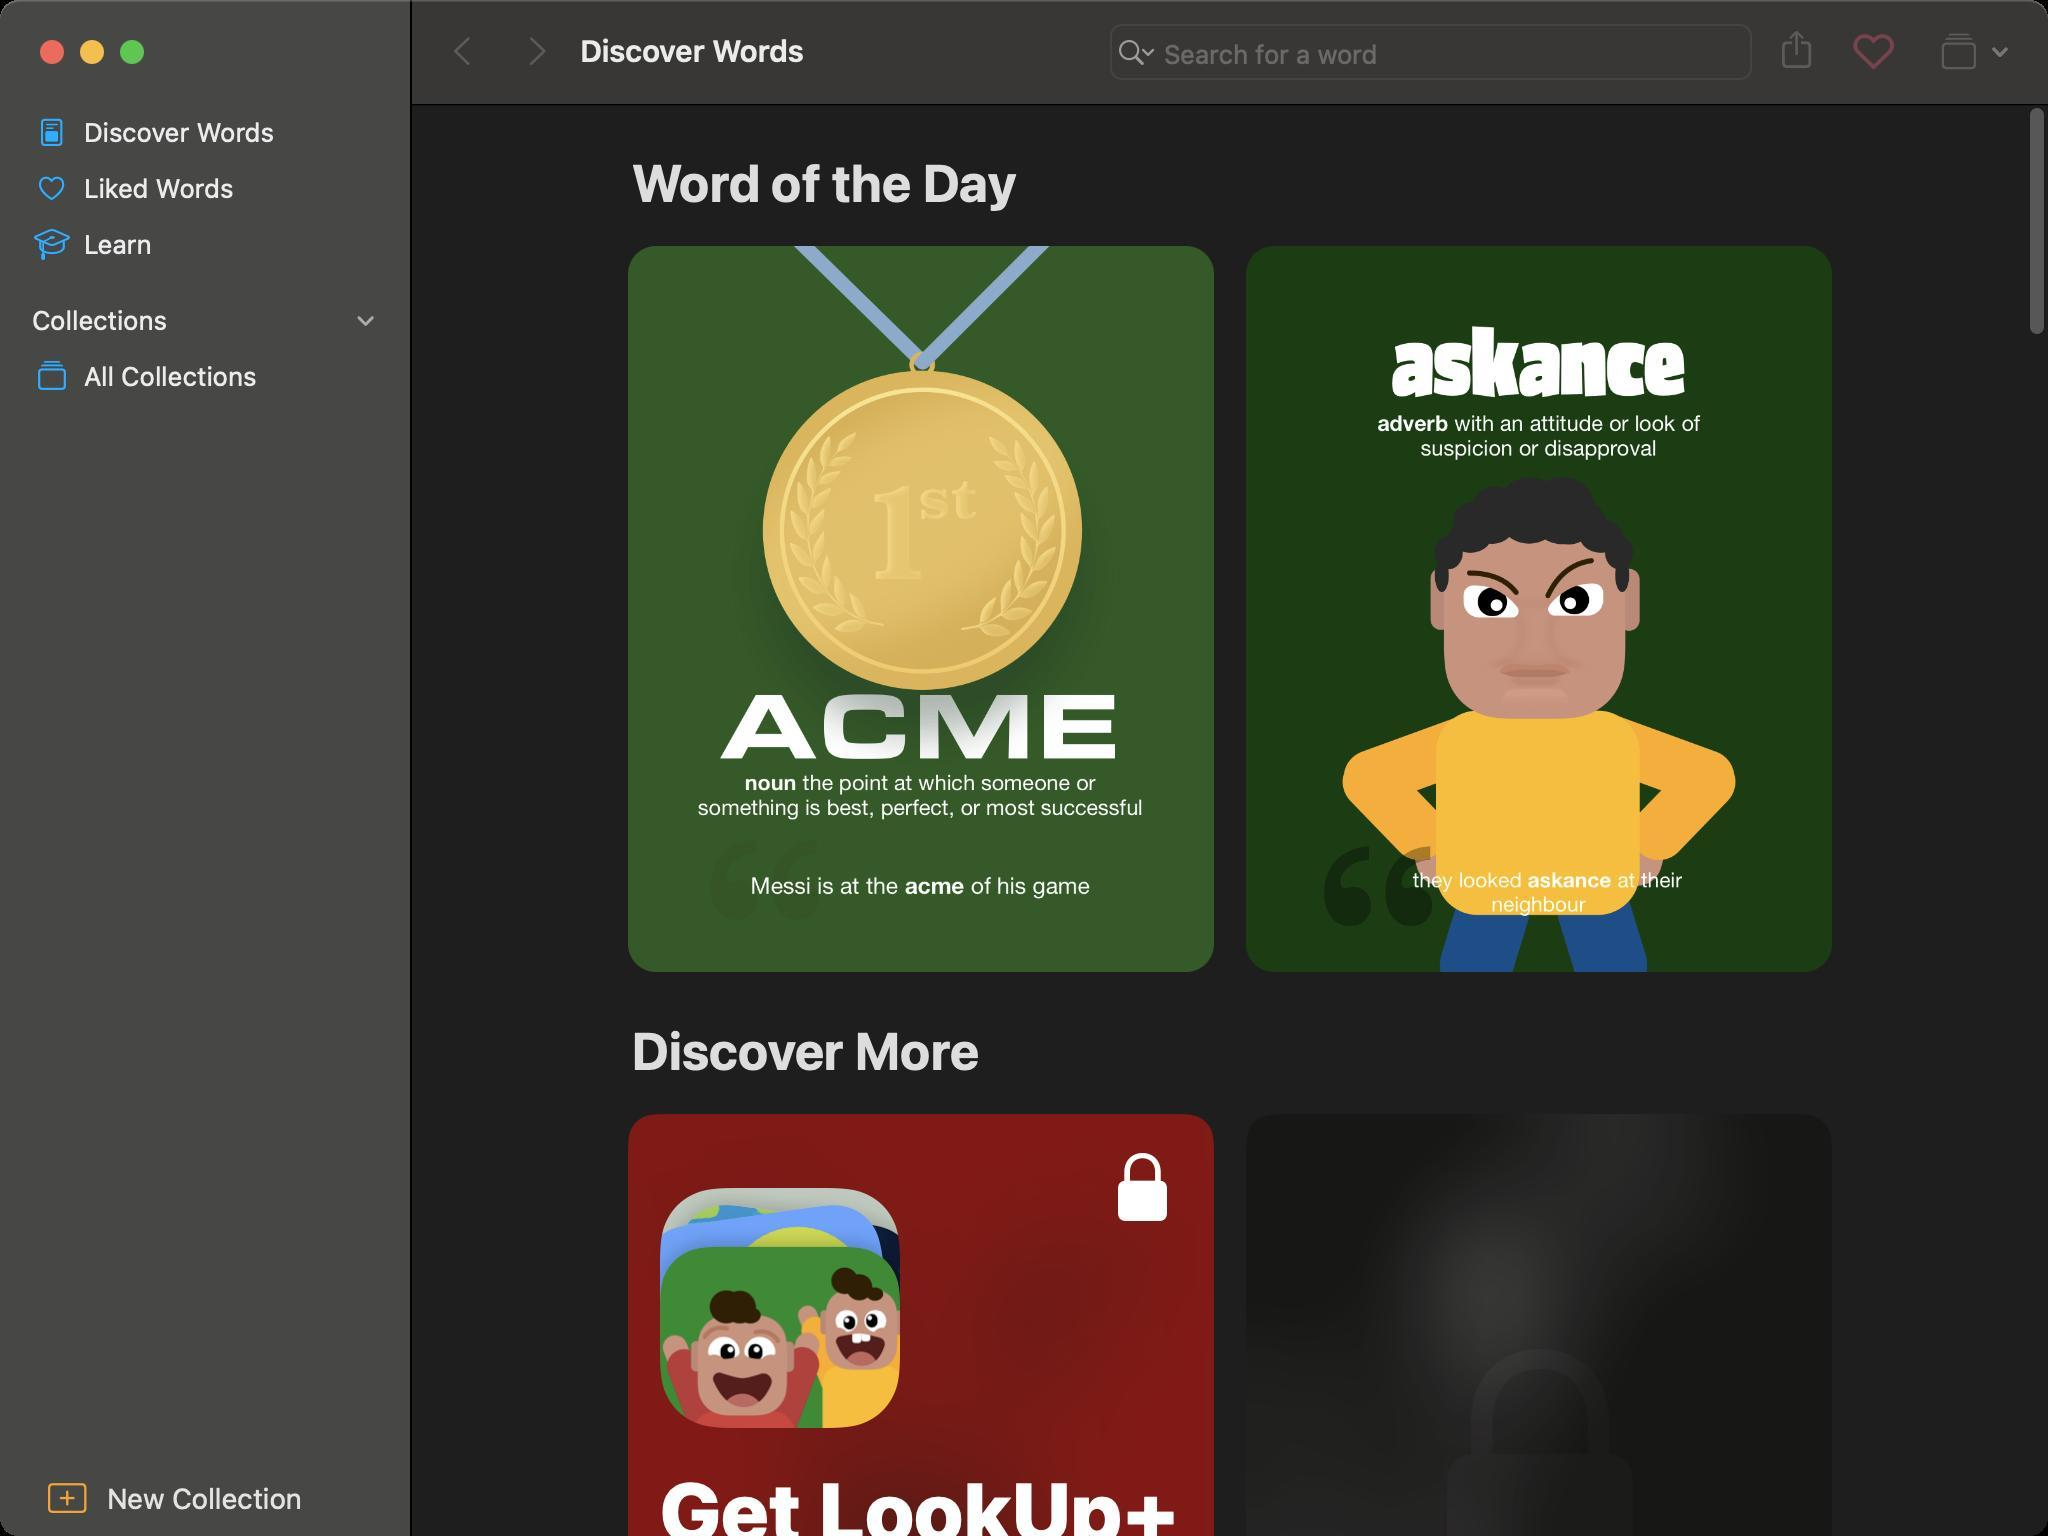
Accessibility tree:
{"name": "Discover_Words", "role": "AXWindow", "description": null, "role_description": "standard window", "value": null, "position": "352.00;95.00", "size": "1024;768", "children": [{"name": null, "role": "AXGroup", "description": null, "role_description": "group", "value": null, "position": "0.00;0.00", "size": "1024;768", "children": [{"name": null, "role": "AXGroup", "description": null, "role_description": "group", "value": null, "position": "0.00;0.00", "size": "1024;768", "children": [{"name": null, "role": "AXGroup", "description": null, "role_description": "group", "value": null, "position": "0.00;0.00", "size": "205;768", "children": [{"name": null, "role": "AXGroup", "description": null, "role_description": "group", "value": null, "position": "0.00;0.00", "size": "205;768", "children": [{"name": null, "role": "AXGroup", "description": null, "role_description": "group", "value": null, "position": "-100.00;0.00", "size": "305;768", "children": [{"name": null, "role": "AXGroup", "description": "Sidebar", "role_description": "collection", "value": null, "position": "0.00;0.00", "size": "205;768", "children": [{"name": null, "role": "AXStaticText", "description": "Discover Words", "role_description": "text", "value": null, "position": "10.00;52.00", "size": "185;28", "children": []}, {"name": null, "role": "AXStaticText", "description": "Liked Words", "role_description": "text", "value": null, "position": "10.00;80.00", "size": "185;28", "children": []}, {"name": null, "role": "AXStaticText", "description": "Learn", "role_description": "text", "value": null, "position": "10.00;108.00", "size": "185;28", "children": []}, {"name": null, "role": "AXButton", "description": "Collections", "role_description": "button", "value": null, "position": "10.00;146.00", "size": "185;28", "children": []}, {"name": null, "role": "AXStaticText", "description": "All Collections", "role_description": "text", "value": null, "position": "10.00;174.00", "size": "185;28", "children": []}]}]}]}, {"name": null, "role": "AXGroup", "description": "Toolbar", "role_description": "group", "value": null, "position": "-100.00;730.00", "size": "305;38", "children": [{"name": null, "role": "AXGroup", "description": null, "role_description": "group", "value": null, "position": "22.00;730.00", "size": "161;38", "children": [{"name": null, "role": "AXButton", "description": "New Collection", "role_description": "button", "value": null, "position": "22.00;730.00", "size": "161;38", "children": []}]}]}]}, {"name": null, "role": "AXSplitter", "description": null, "role_description": "splitter", "value": 20.01953125, "position": "205.00;0.00", "size": "1;768", "children": []}, {"name": null, "role": "AXGroup", "description": null, "role_description": "group", "value": null, "position": "206.00;0.00", "size": "818;768", "children": [{"name": null, "role": "AXGroup", "description": null, "role_description": "group", "value": null, "position": "206.00;0.00", "size": "818;768", "children": [{"name": null, "role": "AXGroup", "description": null, "role_description": "collection", "value": null, "position": "206.00;0.00", "size": "818;768", "children": [{"name": null, "role": "AXStaticText", "description": "Word of the Day", "role_description": "text", "value": null, "position": "316.00;76.00", "size": "608;31", "children": []}, {"name": null, "role": "AXStaticText", "description": "acme", "role_description": "text", "value": null, "position": "314.00;123.00", "size": "293;363", "children": []}, {"name": null, "role": "AXStaticText", "description": "askance", "role_description": "text", "value": null, "position": "623.00;123.00", "size": "293;363", "children": []}, {"name": null, "role": "AXStaticText", "description": "Discover More", "role_description": "text", "value": null, "position": "316.00;510.00", "size": "608;31", "children": []}, {"name": null, "role": "AXGroup", "description": null, "role_description": "group", "value": null, "position": "314.00;557.00", "size": "293;363", "children": [{"name": null, "role": "AXStaticText", "description": "Get LookUp+", "role_description": "text", "value": null, "position": "330.00;730.00", "size": "261;50", "children": []}, {"name": null, "role": "AXStaticText", "description": "Unlock more words of the day, and all premium LookUp features", "role_description": "text", "value": null, "position": "330.00;788.00", "size": "251;40", "children": []}, {"name": null, "role": "AXButton", "description": "Learn More", "role_description": "button", "value": null, "position": "323.00;839.00", "size": "275;72", "children": []}]}, {"name": null, "role": "AXStaticText", "description": null, "role_description": "text", "value": null, "position": "623.00;557.00", "size": "293;363", "children": []}]}]}]}]}]}, {"name": null, "role": "AXToolbar", "description": null, "role_description": "toolbar", "value": null, "position": "0.00;0.00", "size": "1024;52", "children": [{"name": null, "role": "AXGroup", "description": null, "role_description": "group", "value": null, "position": "214.00;0.00", "size": "72;52", "children": [{"name": null, "role": "AXGroup", "description": null, "role_description": "group", "value": null, "position": "212.00;6.00", "size": "40;40", "children": [{"name": null, "role": "AXButton", "description": "Back", "role_description": "button", "value": null, "position": "212.00;6.00", "size": "40;40", "children": []}]}, {"name": null, "role": "AXGroup", "description": null, "role_description": "group", "value": null, "position": "248.00;6.00", "size": "40;40", "children": [{"name": null, "role": "AXButton", "description": "Forward", "role_description": "button", "value": null, "position": "248.00;6.00", "size": "40;40", "children": []}]}]}, {"name": null, "role": "AXGroup", "description": null, "role_description": "group", "value": null, "position": "551.00;0.00", "size": "329;52", "children": [{"name": null, "role": "AXTextField", "description": "Search for a word", "role_description": "search text field", "value": "", "position": "554.00;11.00", "size": "323;31", "children": [{"name": "", "role": "AXButton", "description": null, "role_description": "button", "value": null, "position": "556.00;15.00", "size": "25;22", "children": []}]}]}, {"name": null, "role": "AXButton", "description": "Share", "role_description": "button", "value": null, "position": "880.00;0.00", "size": "37;52", "children": []}, {"name": null, "role": "AXButton", "description": "Like / Unlike a word", "role_description": "button", "value": null, "position": "917.00;0.00", "size": "40;52", "children": []}, {"name": null, "role": "AXMenuButton", "description": "Add to Collection", "role_description": "menu button", "value": null, "position": "957.00;0.00", "size": "59;52", "children": [{"name": "", "role": "AXMenuButton", "description": "Add to Collection", "role_description": "menu button", "value": null, "position": "956.00;6.00", "size": "61;40", "children": []}]}]}, {"name": null, "role": "AXButton", "description": null, "role_description": "close button", "value": null, "position": "19.00;18.00", "size": "14;16", "children": []}, {"name": null, "role": "AXButton", "description": null, "role_description": "full screen button", "value": null, "position": "59.00;18.00", "size": "14;16", "children": [{"name": null, "role": "AXGroup", "description": null, "role_description": "group", "value": null, "position": "59.00;18.00", "size": "14;16", "children": []}]}, {"name": null, "role": "AXButton", "description": null, "role_description": "minimize button", "value": null, "position": "39.00;18.00", "size": "14;16", "children": []}, {"name": null, "role": "AXStaticText", "description": null, "role_description": "text", "value": "Discover Words", "position": "286.00;0.00", "size": "256;52", "children": []}]}